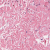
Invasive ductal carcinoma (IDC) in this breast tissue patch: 0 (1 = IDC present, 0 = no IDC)